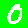
Digit: 0